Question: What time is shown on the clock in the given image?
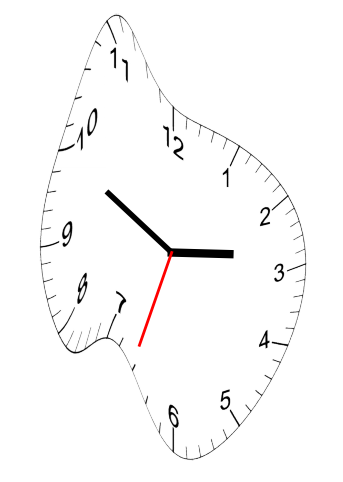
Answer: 02:49:33